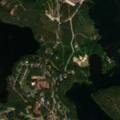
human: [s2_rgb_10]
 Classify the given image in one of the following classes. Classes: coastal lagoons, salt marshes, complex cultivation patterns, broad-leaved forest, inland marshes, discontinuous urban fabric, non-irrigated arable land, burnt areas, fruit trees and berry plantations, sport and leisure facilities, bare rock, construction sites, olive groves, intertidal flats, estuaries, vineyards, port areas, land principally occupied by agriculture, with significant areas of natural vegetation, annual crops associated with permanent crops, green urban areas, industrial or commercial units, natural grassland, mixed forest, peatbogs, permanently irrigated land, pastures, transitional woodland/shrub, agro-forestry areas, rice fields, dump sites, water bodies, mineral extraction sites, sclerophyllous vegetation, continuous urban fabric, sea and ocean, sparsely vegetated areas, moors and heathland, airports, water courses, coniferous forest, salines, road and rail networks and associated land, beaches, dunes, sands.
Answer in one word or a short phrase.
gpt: discontinuous urban fabric, construction sites, sport and leisure facilities, coniferous forest, water bodies